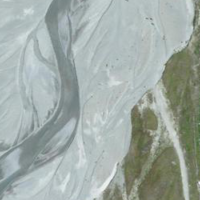
EUNIS habitat code: 31
Species observed at this site:
Silene acaulis